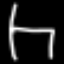
Label: chair